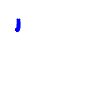
Particle: electron